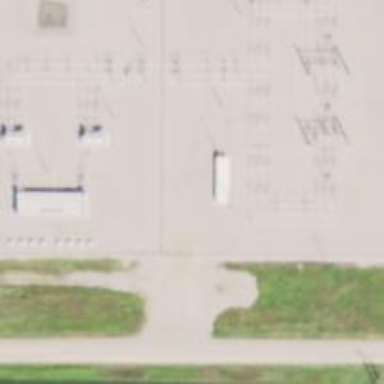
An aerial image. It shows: Mast used for lightning protection.